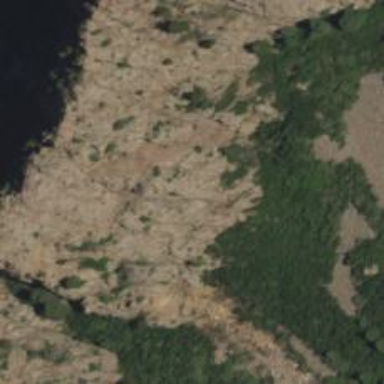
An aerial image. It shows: Cliff in nature.